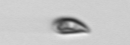
Label: Cryptophyta